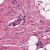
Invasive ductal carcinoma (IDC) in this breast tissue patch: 0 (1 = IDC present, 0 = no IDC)